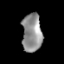
Tissue: lung
Cell type: Others
Senescence score: 0.2174
Nuclear area (px): 742
Mean DAPI intensity: 145.16